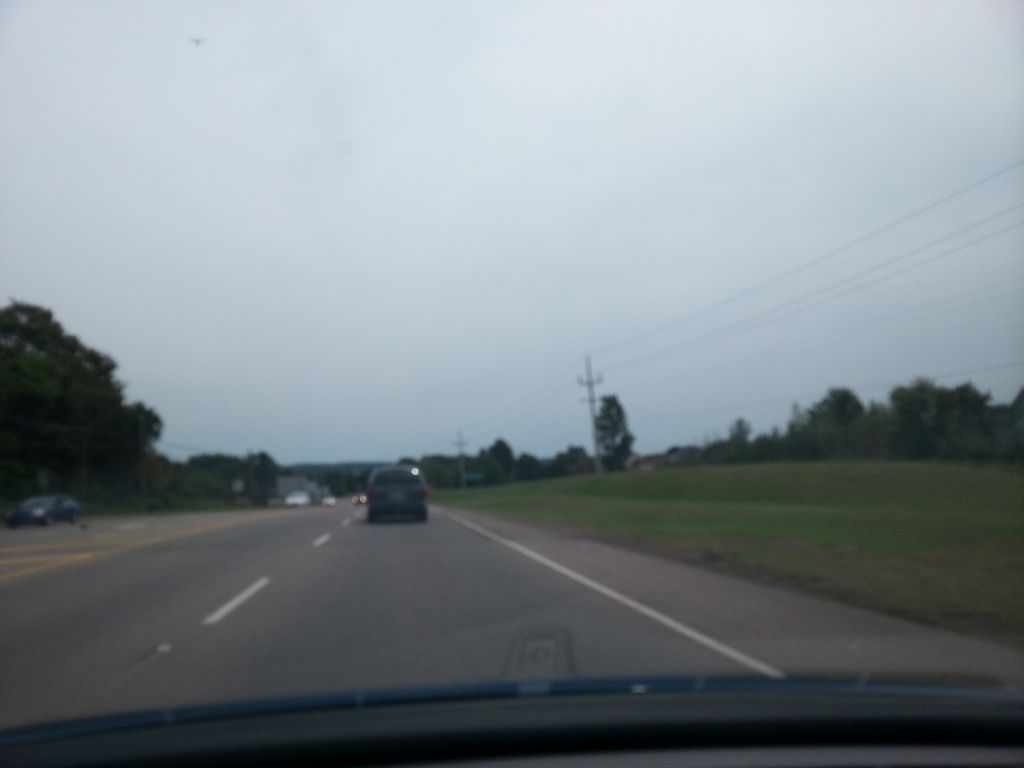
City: charlottetown